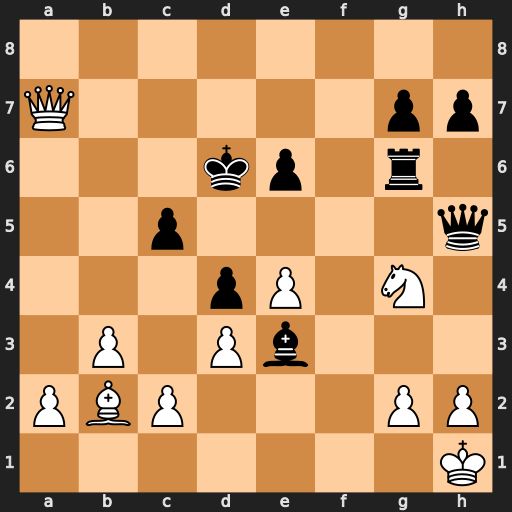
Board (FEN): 8/Q5pp/3kp1r1/2p4q/3pP1N1/1P1Pb3/PBP3PP/7K
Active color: w
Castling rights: -
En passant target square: -
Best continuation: Nxe3 dxe3 Be5+ Qxe5 Qb8+ Kd7 Qxe5 e2 Qa1